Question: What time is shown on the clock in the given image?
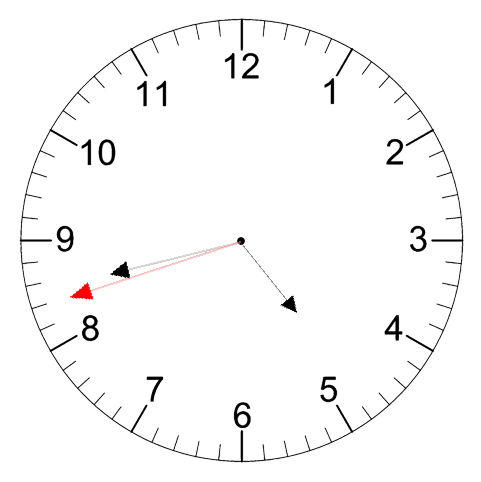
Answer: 04:42:42